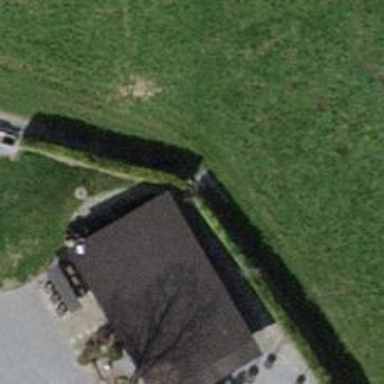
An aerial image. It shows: Hedge barrier.